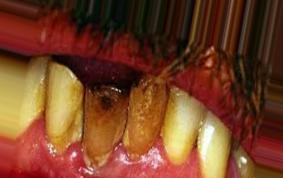
Condition: Tooth Discoloration